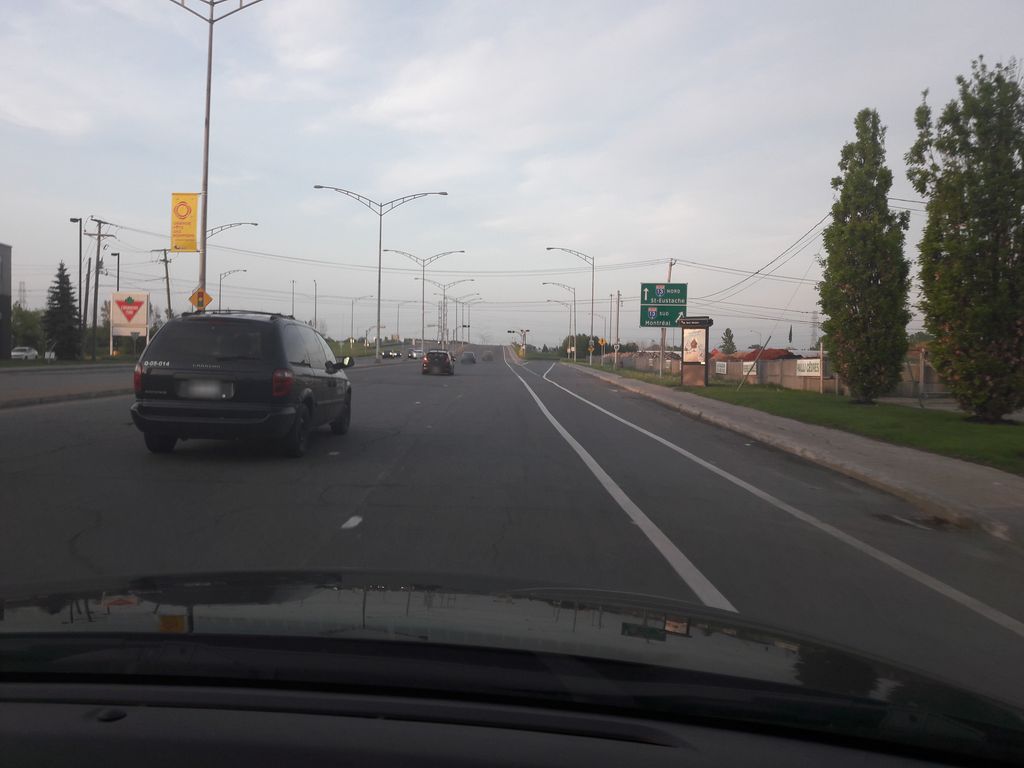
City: montreal